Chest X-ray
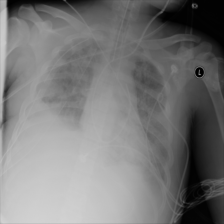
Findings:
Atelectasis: negative
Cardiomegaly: negative
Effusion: negative
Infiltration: positive
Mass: negative
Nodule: negative
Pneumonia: negative
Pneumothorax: negative
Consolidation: negative
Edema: negative
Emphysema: negative
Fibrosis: negative
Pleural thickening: negative
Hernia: negative